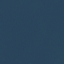
Label: SeaLake